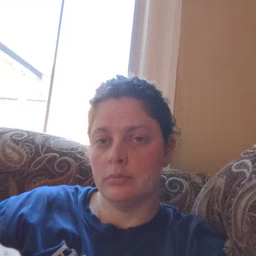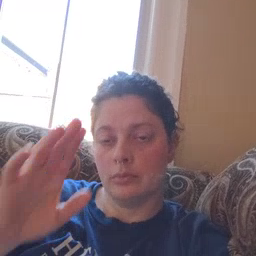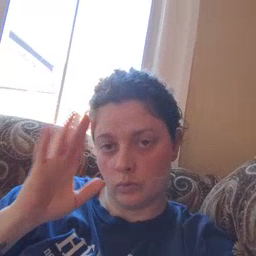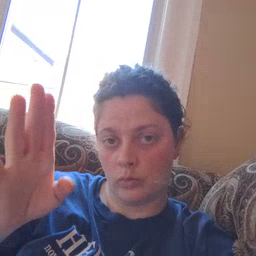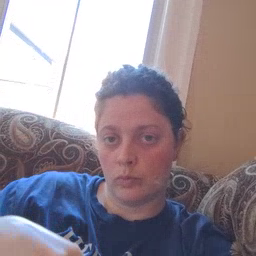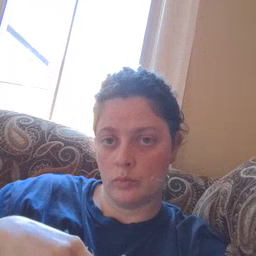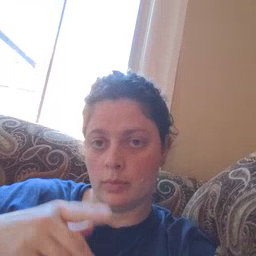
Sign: hello